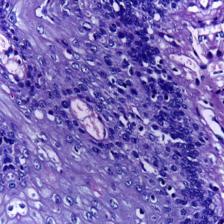
Diagnosis: Normal